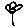
Label: flower